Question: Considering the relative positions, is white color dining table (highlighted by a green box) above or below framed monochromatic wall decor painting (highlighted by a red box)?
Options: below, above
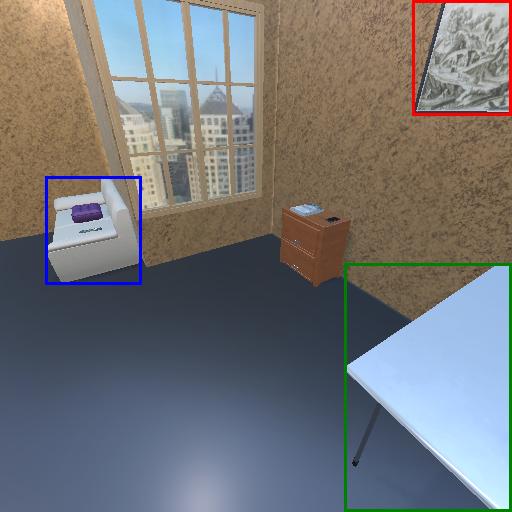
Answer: below